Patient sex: M
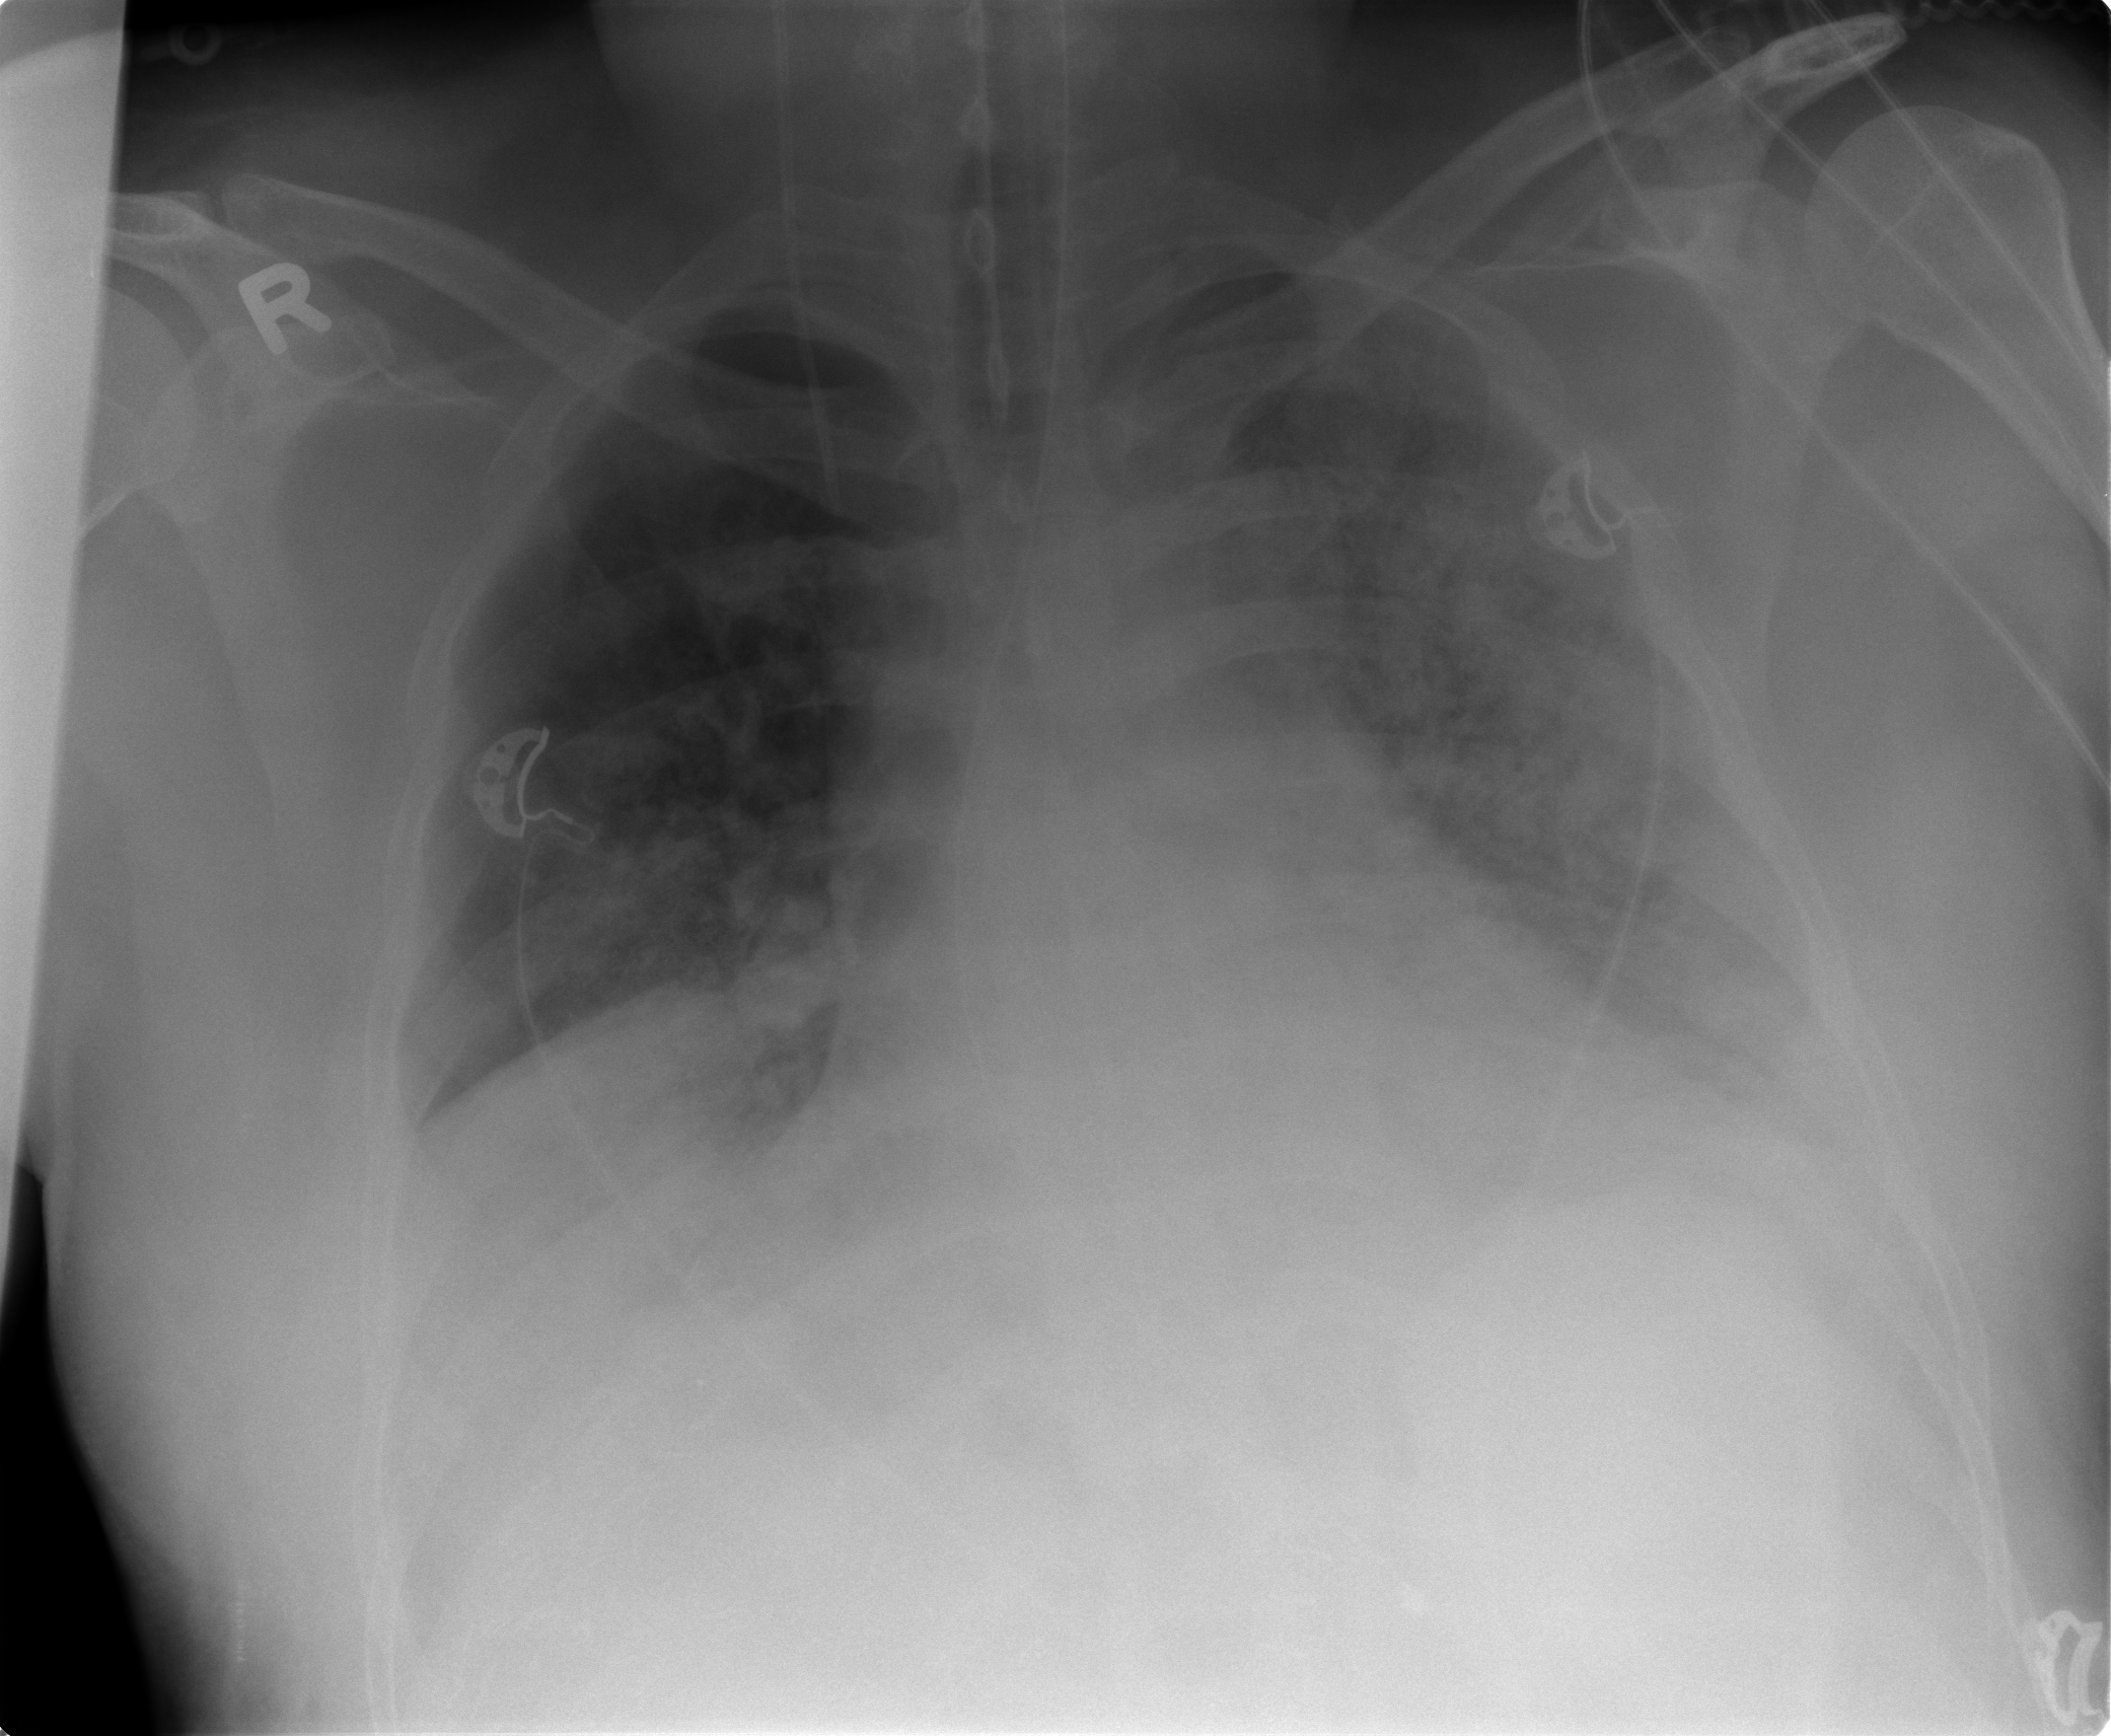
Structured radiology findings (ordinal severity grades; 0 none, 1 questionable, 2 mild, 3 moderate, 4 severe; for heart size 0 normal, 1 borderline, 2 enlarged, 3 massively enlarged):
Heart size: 2
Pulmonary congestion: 2
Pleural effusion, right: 2
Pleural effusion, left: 2
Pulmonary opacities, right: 3
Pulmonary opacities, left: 4
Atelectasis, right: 3
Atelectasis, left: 3